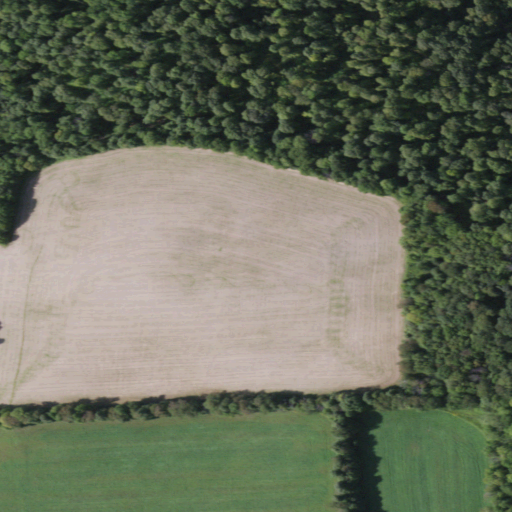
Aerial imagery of mountain in New York named Parce Mountain containing deciduous forest, cultivated crops, and pasture